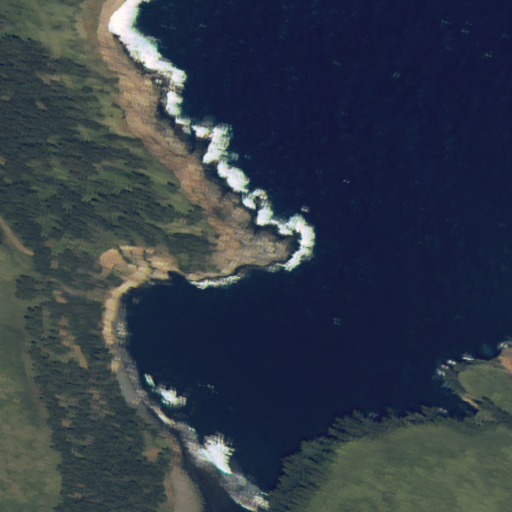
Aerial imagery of cape in Hawaii named Kaheo Point containing only unknown